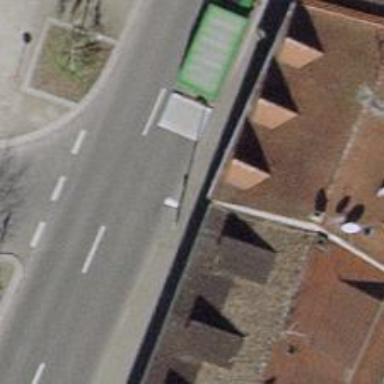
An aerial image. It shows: Service road with asphalt surface running through building passage tunnel.